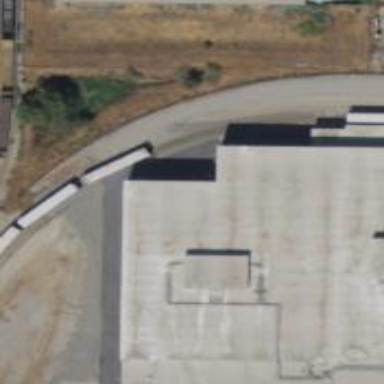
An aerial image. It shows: Rail spur service.